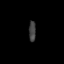
Tissue: prostate
Cell type: Endothelial cells
Senescence score: 0.7475
Nuclear area (px): 140
Mean DAPI intensity: 64.05